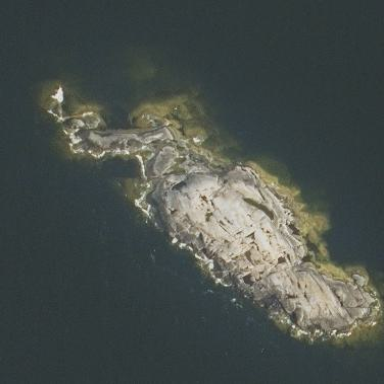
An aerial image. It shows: Military islet with natural coastline.